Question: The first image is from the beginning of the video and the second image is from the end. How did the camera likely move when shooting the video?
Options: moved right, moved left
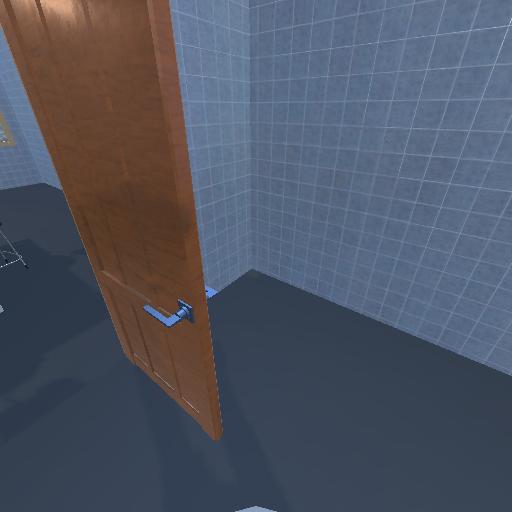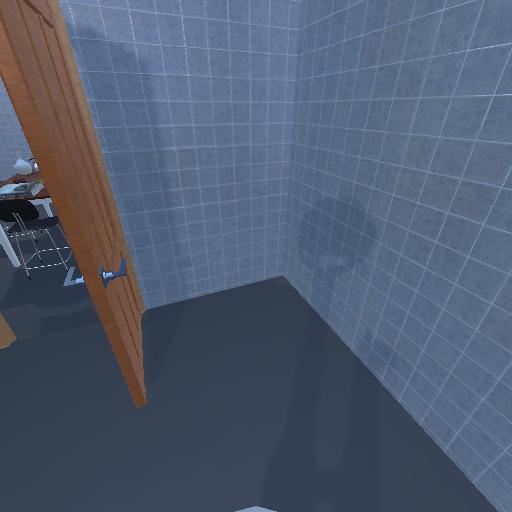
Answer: moved right